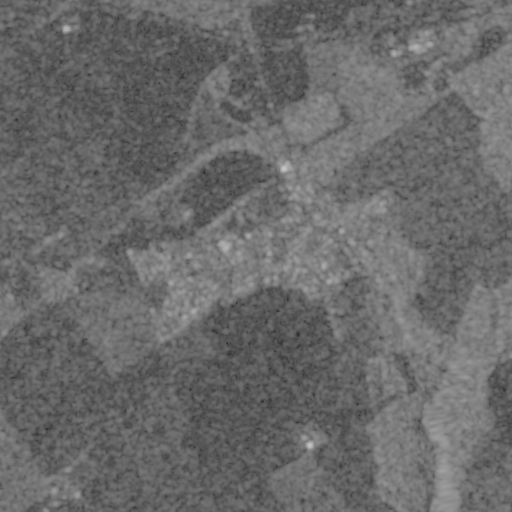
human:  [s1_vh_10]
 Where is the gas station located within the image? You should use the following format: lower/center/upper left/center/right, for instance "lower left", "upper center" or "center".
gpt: The gas station is located in the upper right of the image.
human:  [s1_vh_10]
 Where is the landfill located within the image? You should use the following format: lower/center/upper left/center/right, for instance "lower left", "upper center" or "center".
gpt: The landfill is located in the center right of the image.
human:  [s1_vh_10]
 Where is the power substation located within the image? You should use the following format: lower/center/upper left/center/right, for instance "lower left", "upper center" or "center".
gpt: The power substation is located in the center right of the image.
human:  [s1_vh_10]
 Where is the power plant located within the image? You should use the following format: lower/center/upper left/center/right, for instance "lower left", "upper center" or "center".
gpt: There is no power plant in the image.

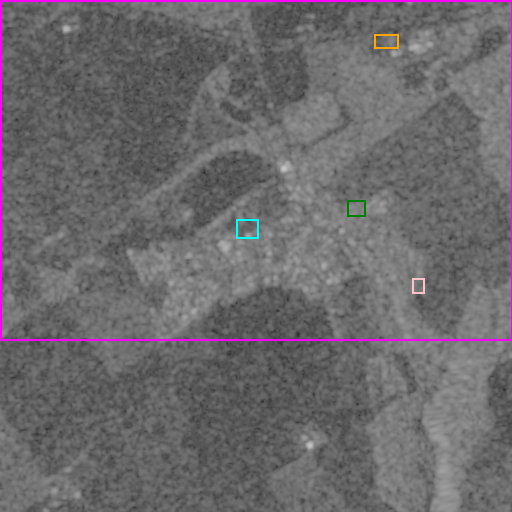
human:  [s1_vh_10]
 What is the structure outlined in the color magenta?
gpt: The structure outlined in magenta is a crop field.
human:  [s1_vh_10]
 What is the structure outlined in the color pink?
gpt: The structure outlined in pink is a landfill.
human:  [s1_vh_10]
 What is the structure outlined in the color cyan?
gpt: The structure outlined in cyan is a park.
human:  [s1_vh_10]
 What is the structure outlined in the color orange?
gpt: The structure outlined in orange is a parking lot.
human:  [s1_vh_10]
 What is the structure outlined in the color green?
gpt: The structure outlined in green is a power substation.
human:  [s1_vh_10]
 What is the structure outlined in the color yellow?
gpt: There is no yellow outline.